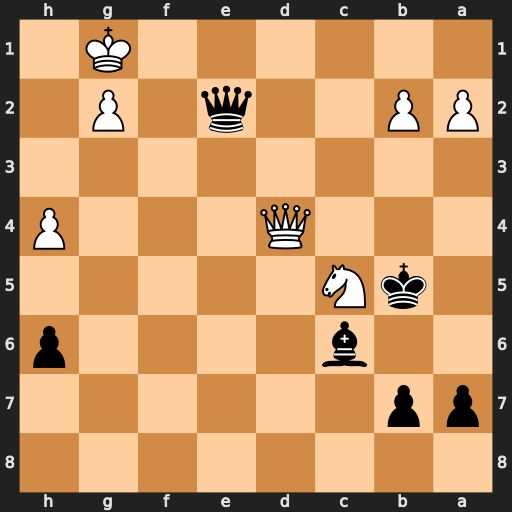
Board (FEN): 8/pp6/2b4p/1kN5/3Q3P/8/PP2q1P1/6K1
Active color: b
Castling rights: -
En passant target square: -
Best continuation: Qxg2#